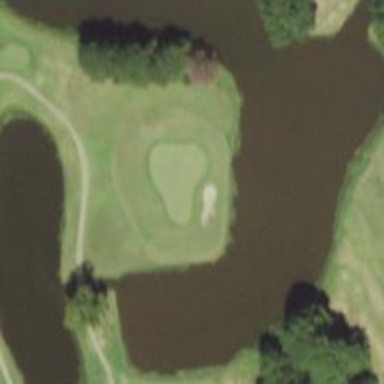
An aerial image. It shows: Golf hole.